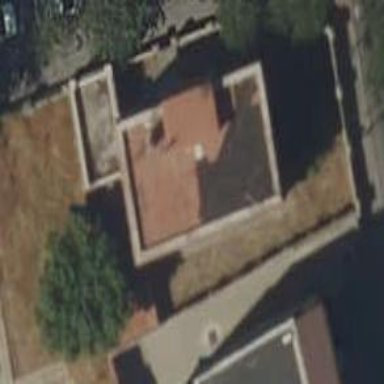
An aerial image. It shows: Detached building.